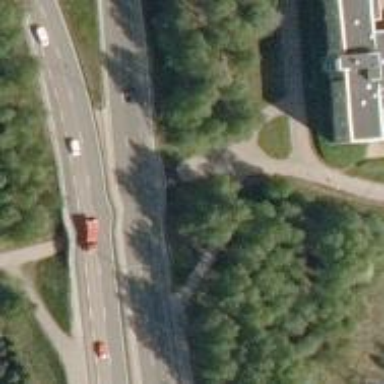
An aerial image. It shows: Asphalt cycleway. This cycleway is connection type.